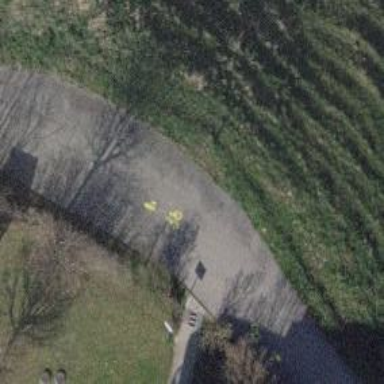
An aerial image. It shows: Cobblestone steps on the road.